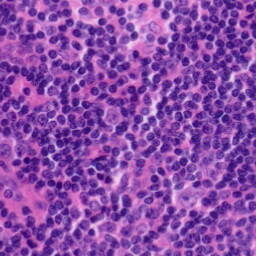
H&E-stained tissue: Tonsil